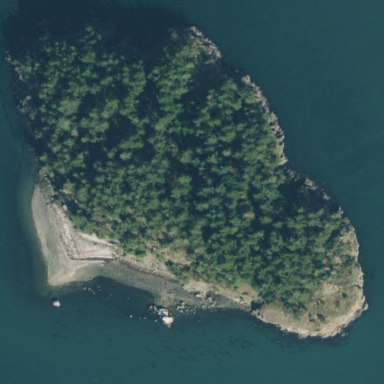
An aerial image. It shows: Island with natural coastline.